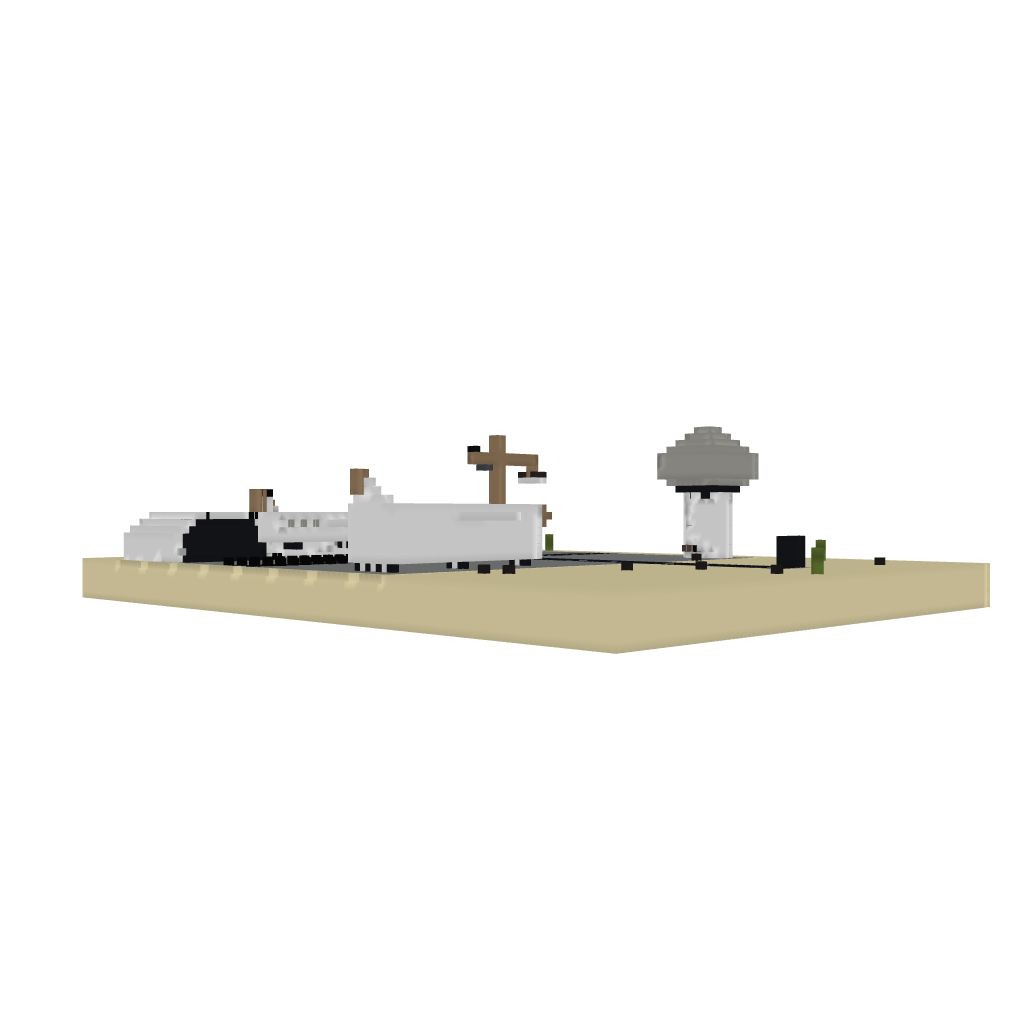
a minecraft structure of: Big Airfield with realistic planes and control tower Etc...